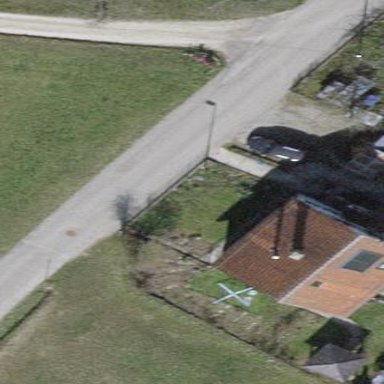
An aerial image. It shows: Detached building with gabled roof.